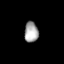
Tissue: lung
Cell type: T cells
Senescence score: 0.2261
Nuclear area (px): 280
Mean DAPI intensity: 165.004